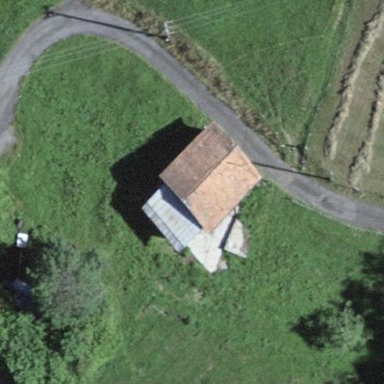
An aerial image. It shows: Rural barn.